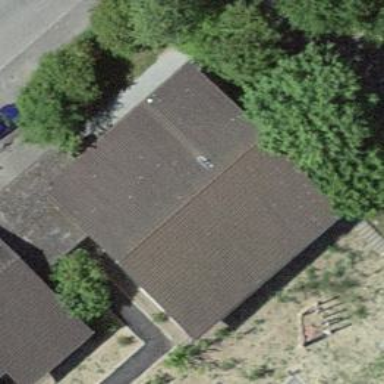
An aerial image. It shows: Kindergarten.